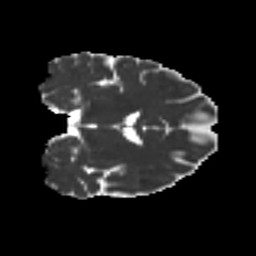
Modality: MD
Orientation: coronal
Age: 37
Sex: male
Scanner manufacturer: ge
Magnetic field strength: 3 T
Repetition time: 7.8 s
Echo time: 0.0614 s